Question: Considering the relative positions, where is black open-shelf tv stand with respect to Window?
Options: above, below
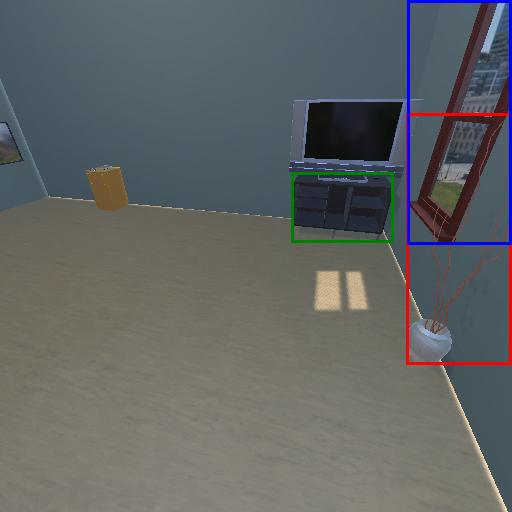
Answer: above